Aerial crown-view tile of a tropical tree (Barro Colorado Island, Panama), acquired 20250217:
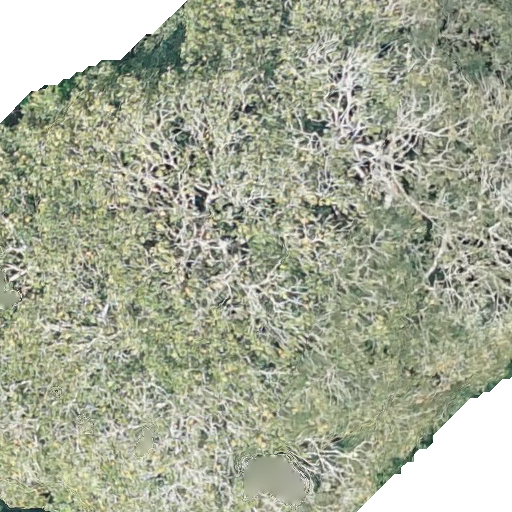
Species: Dipteryx oleifera
GBIF accepted scientific name: Dipteryx oleifera
Crown area: 501.441 m²